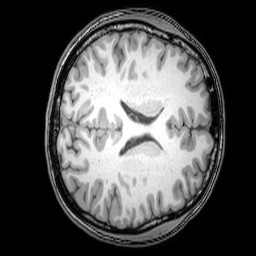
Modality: T1w
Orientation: axial
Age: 23
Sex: female
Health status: healthy
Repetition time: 0.081 s
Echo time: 0.037 s